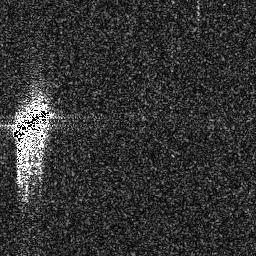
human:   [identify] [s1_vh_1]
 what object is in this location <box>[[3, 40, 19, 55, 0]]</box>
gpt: <ref>1 medium ship at the left</ref>